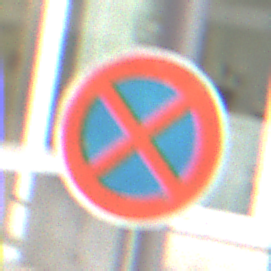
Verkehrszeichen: AbsolutesHalteverbot
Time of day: Midday
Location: Outdoor (Urban)
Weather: Overcast
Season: NotSpecified
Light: Natural